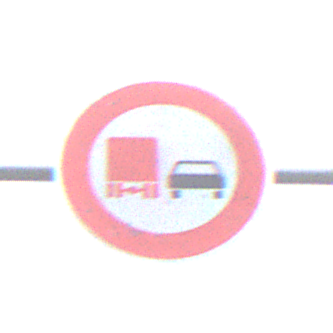
Verkehrszeichen: UeberholverbotKraftfahrzeuge
Umgebung: Outdoor, Nature
Tageszeit: MorningAfternoon
Wetter: PartlyCloudy
Licht: Natural
Jahreszeit: NotSpecified
Kontrast: LowContrast